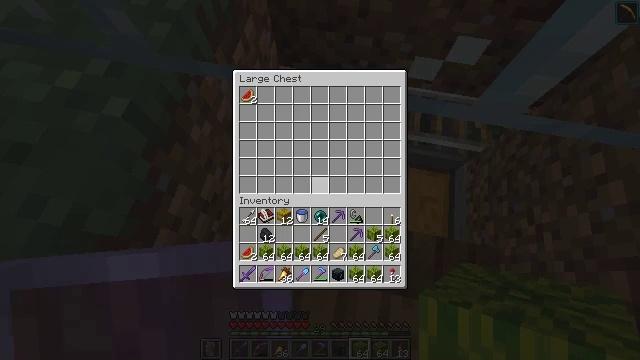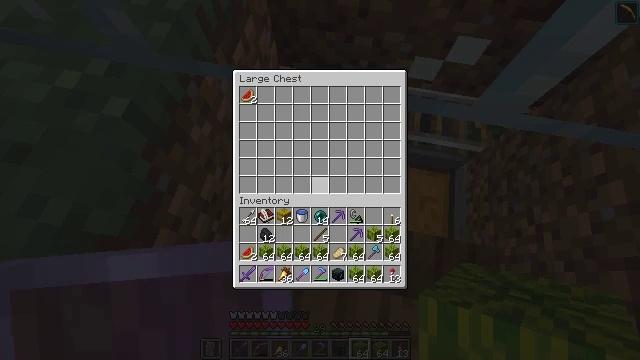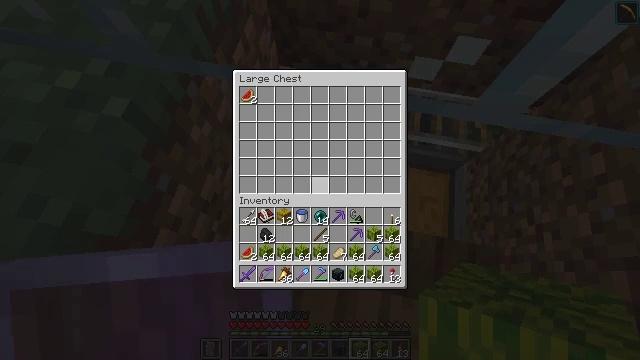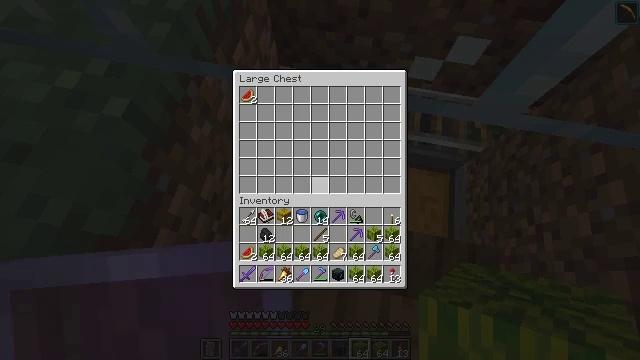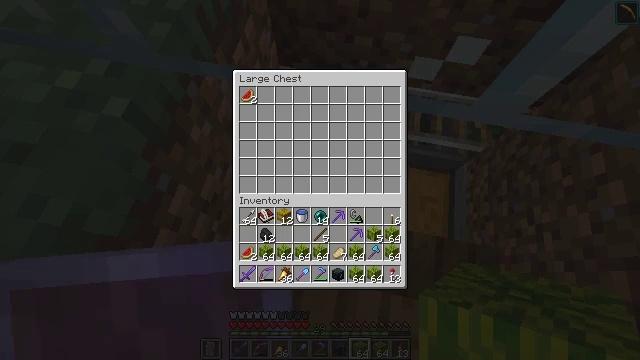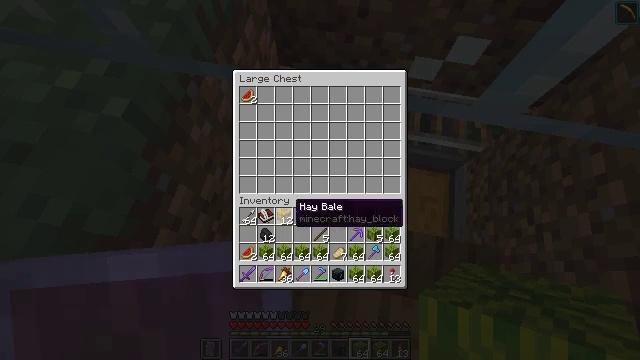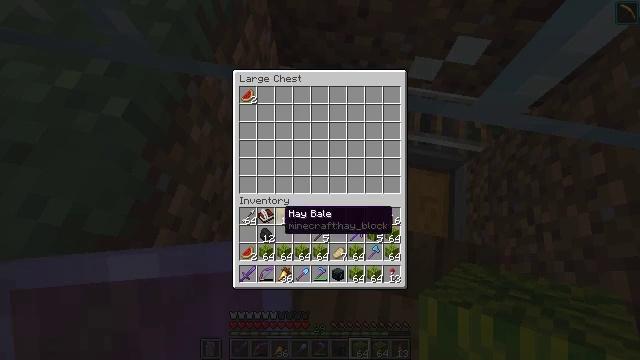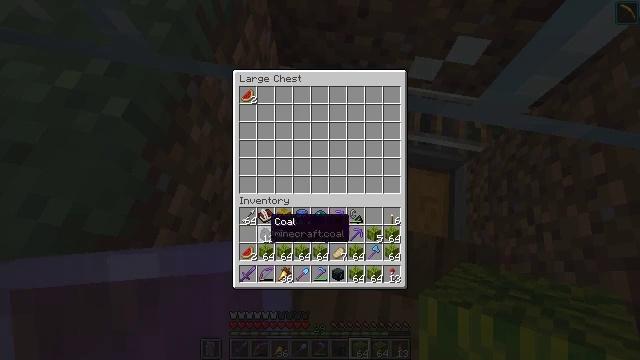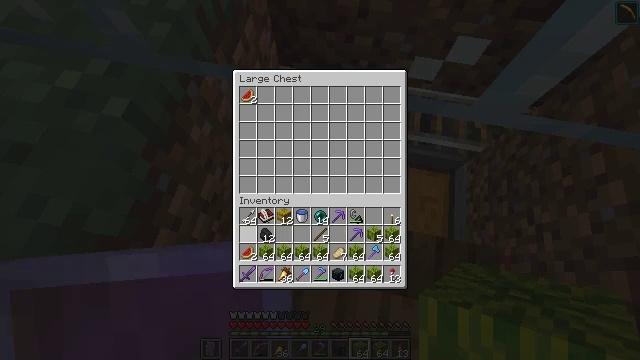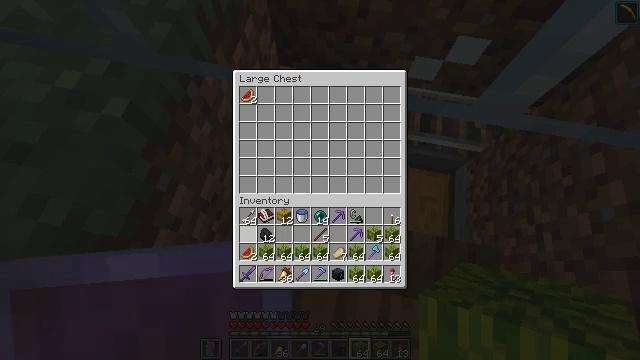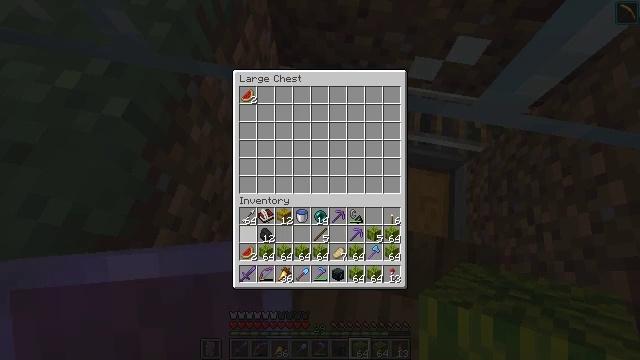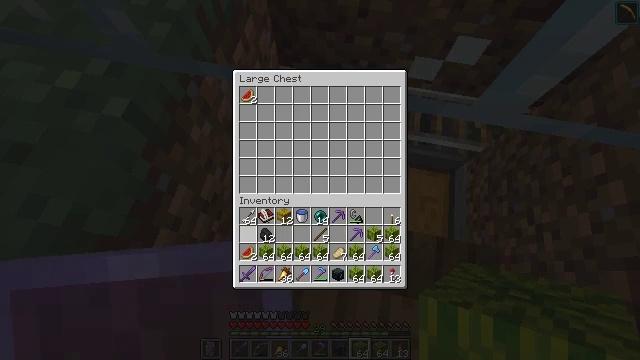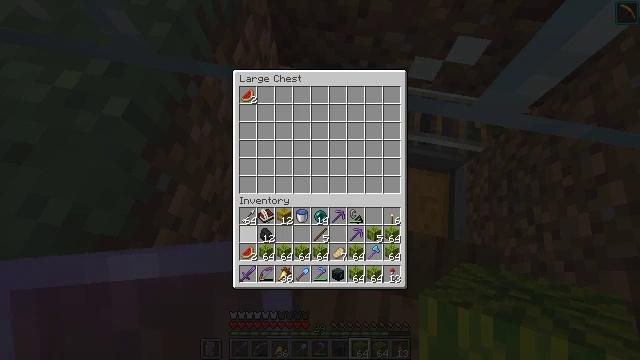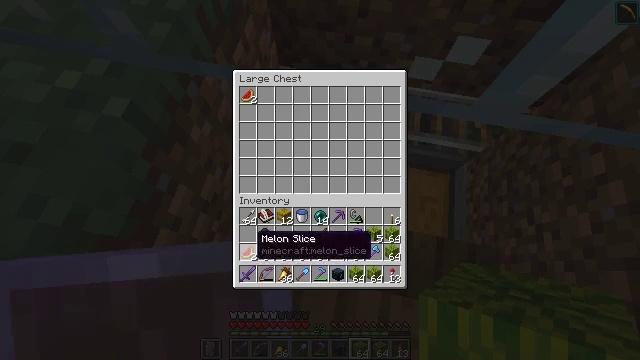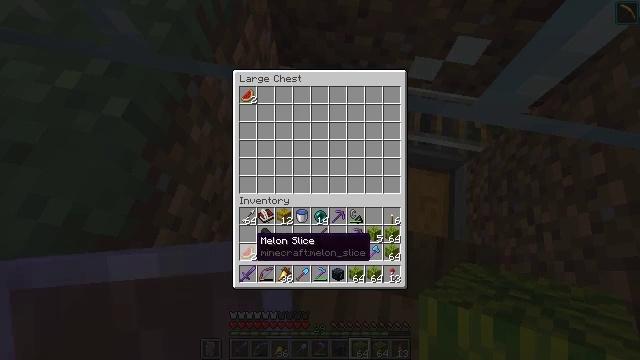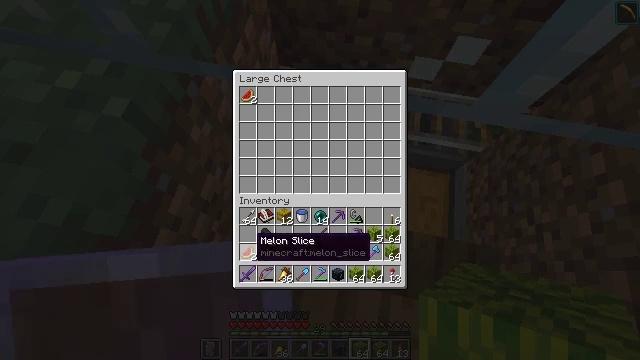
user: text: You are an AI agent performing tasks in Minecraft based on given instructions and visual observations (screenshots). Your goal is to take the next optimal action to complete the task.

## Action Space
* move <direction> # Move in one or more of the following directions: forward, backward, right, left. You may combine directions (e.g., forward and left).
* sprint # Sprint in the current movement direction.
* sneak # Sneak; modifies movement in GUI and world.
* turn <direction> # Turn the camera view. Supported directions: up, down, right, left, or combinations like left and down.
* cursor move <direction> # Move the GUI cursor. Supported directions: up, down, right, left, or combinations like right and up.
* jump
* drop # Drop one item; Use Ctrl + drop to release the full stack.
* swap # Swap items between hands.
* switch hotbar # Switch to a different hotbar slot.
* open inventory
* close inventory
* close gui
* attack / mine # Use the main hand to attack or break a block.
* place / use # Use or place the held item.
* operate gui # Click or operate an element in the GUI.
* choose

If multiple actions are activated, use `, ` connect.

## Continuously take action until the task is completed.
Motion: motion action
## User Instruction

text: Left click on the crafting table
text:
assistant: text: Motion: no_op
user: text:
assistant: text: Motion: no_op
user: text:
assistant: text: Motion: cursor move left and down
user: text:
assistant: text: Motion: cursor move left and down
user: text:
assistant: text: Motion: sneak, cursor move left and down
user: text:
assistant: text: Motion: sneak, cursor move left and down
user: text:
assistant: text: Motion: sneak, cursor move left and down
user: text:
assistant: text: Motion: sneak, cursor move left
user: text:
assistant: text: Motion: sneak
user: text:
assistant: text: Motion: sneak
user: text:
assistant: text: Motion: sneak
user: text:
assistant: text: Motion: sneak
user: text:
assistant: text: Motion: sneak, cursor move down
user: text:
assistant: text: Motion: sneak
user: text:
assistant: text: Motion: sneak
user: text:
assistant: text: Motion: sneak
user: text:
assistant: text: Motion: sneak, operate gui
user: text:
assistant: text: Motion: sneak, operate gui
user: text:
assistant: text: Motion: sneak
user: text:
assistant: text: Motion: sneak
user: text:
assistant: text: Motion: no_op
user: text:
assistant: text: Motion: no_op
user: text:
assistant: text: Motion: no_op
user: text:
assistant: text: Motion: no_op
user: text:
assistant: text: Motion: no_op
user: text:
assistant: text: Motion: no_op
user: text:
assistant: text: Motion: turn left and up, close gui
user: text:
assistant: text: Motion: turn left and up
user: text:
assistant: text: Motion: turn left and up
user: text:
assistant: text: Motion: turn left and up